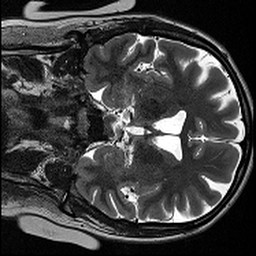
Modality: T2w
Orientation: coronal